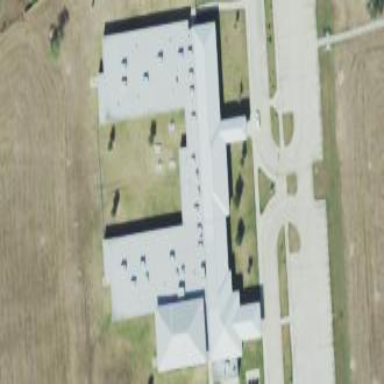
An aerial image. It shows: School building.